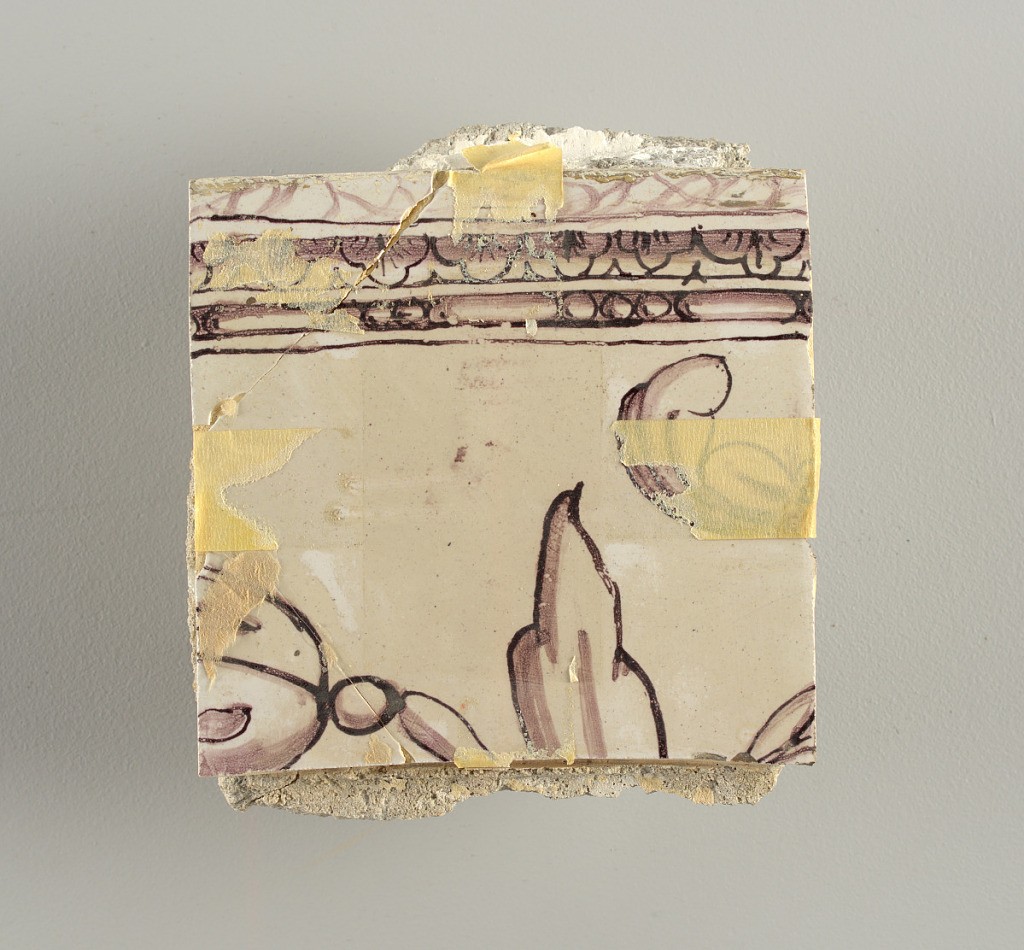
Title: Wall facing
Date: ca. 1725
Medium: tin-glazed earthenware, underglaze
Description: Two vertical rectangles, twenty-three tiles high.  A) Nine tiles wide at top; seven tiles wide at bottom.  B) Ten and one-half tiles wide.

Arabesque design of foliage.  A) with centered figure of Justice under a canopy.  B) with centered urn.